Field crop: maize
Growth stage: 2
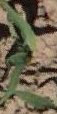
Species: maize